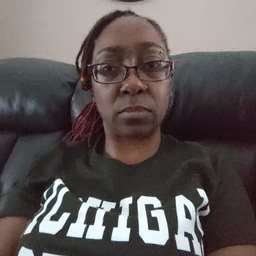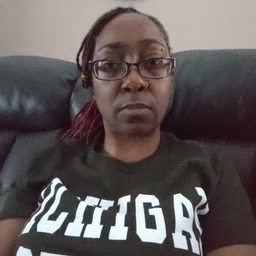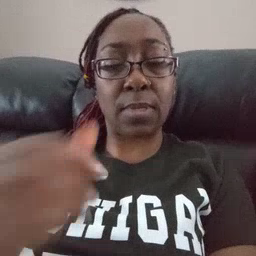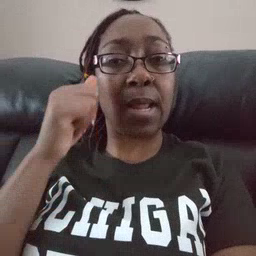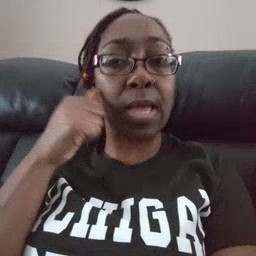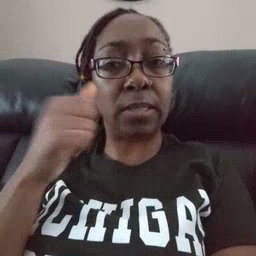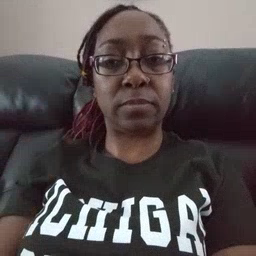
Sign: aunt